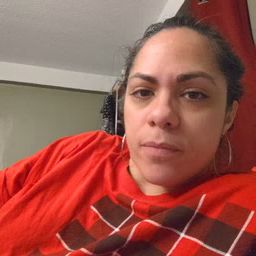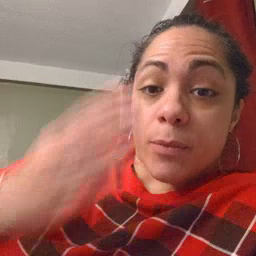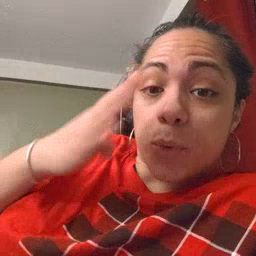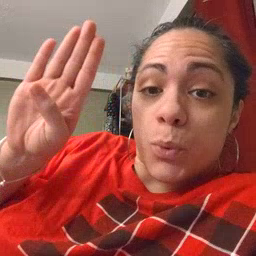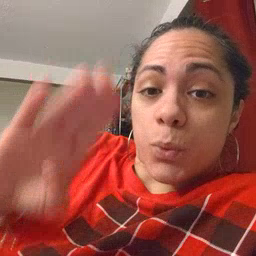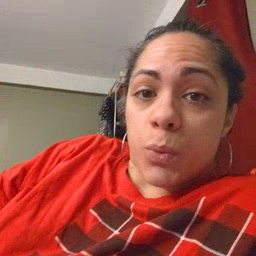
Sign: blue